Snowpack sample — Loveland Pass, Silver Plume, Colorado, USA (2/11/26, 12:00 PM MST)
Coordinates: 39.663, -105.886
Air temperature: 35 °F
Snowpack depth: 82 cm
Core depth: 20 cm
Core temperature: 17.6 °F
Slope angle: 13°, slope face: 12°
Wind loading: high
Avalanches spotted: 1
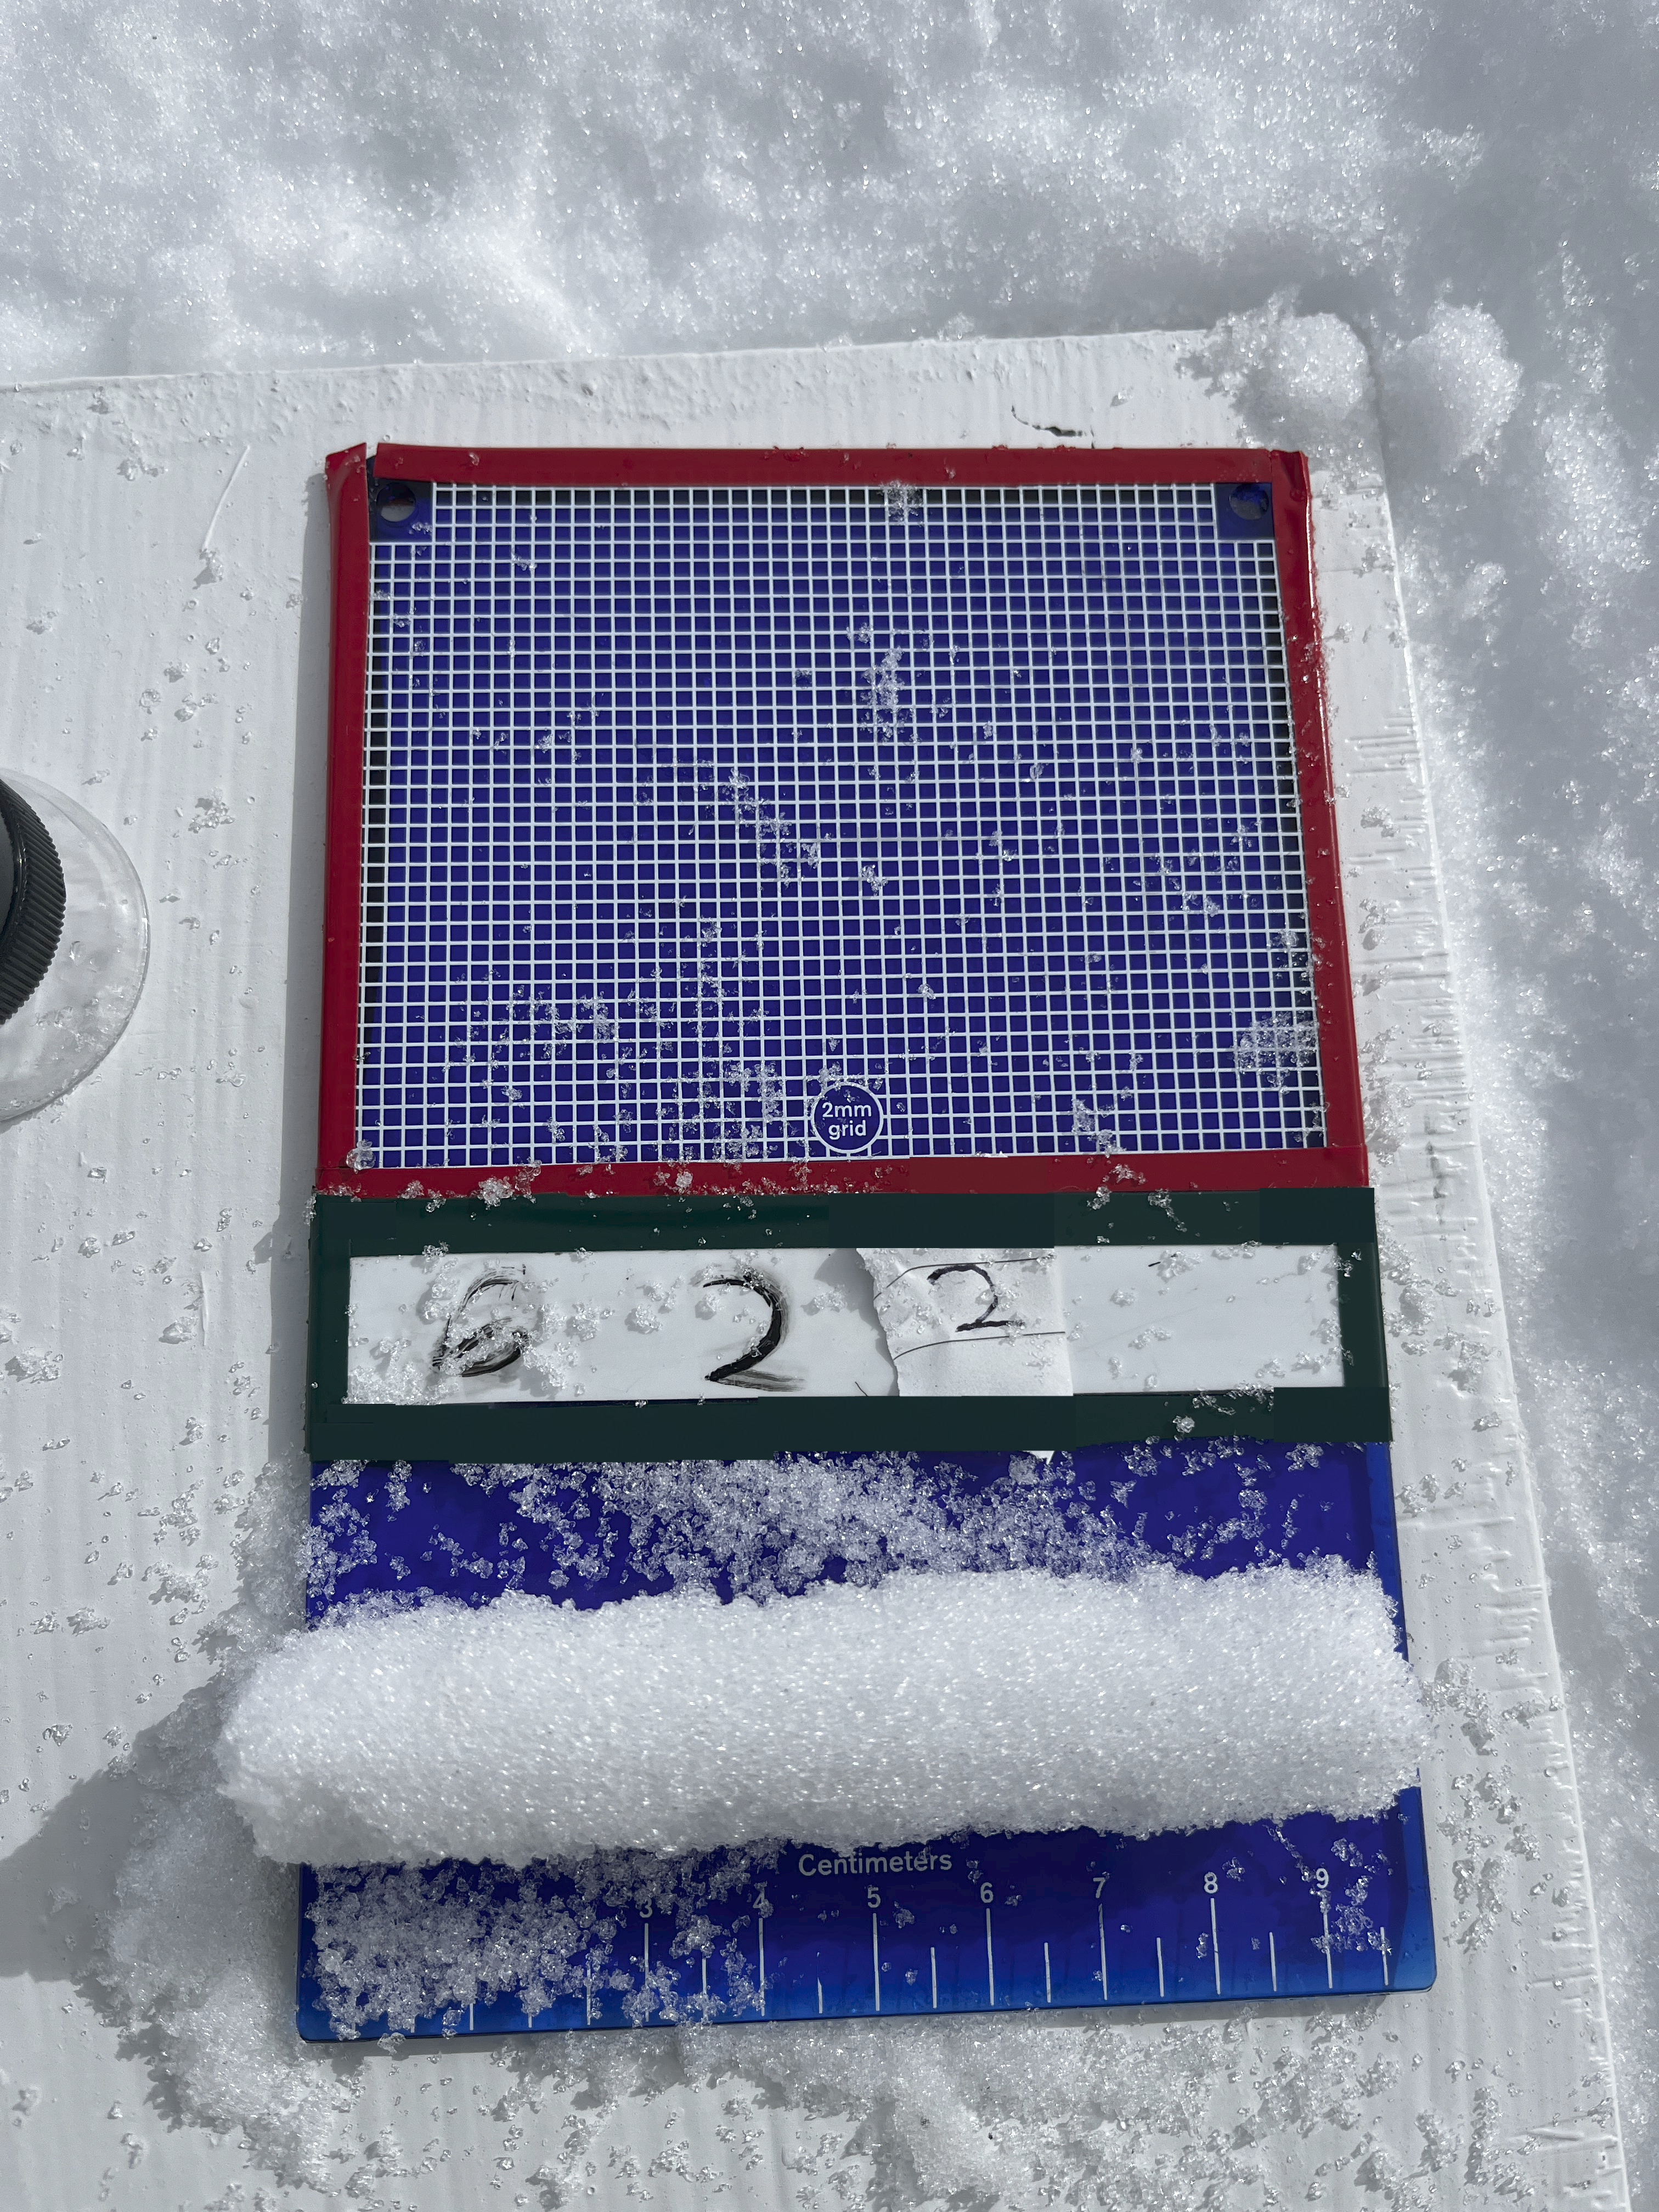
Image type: crystal_card
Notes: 1 small avalanche spotted on the north side of the bowl, lots of wind loading